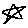
Label: star